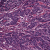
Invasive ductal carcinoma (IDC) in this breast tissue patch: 1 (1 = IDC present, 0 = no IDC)